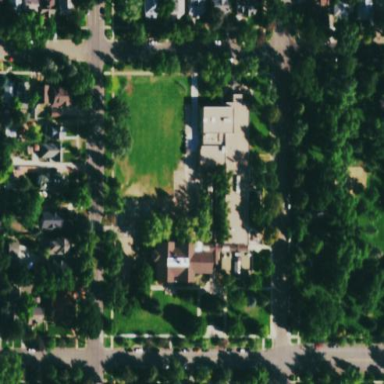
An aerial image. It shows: School building.